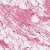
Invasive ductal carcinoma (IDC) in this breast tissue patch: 0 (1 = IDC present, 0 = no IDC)